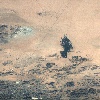
Label: land